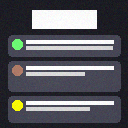
Screen state: on